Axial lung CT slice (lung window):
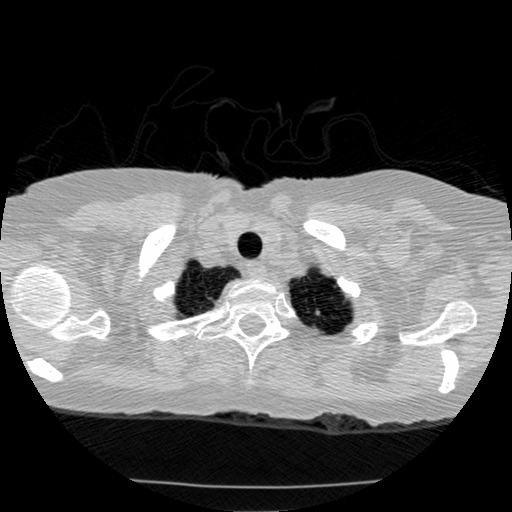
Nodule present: yes
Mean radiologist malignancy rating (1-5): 2.5